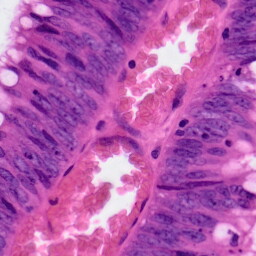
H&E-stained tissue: Colon